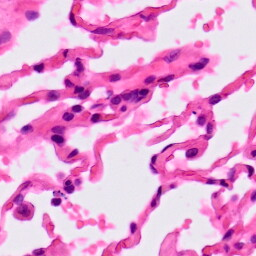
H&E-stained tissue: Lung